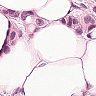
Metastatic tissue present: yes